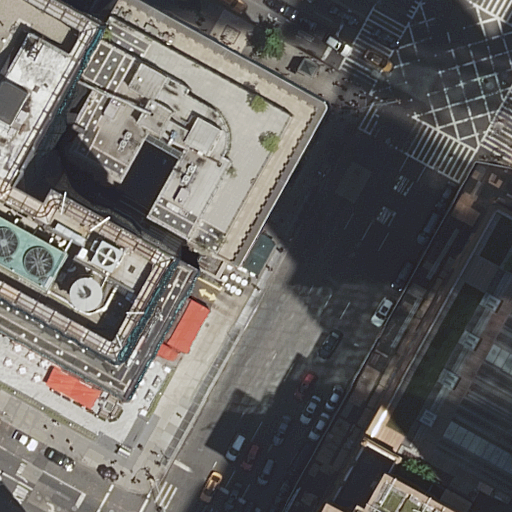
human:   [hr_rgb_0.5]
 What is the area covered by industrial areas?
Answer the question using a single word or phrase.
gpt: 0m2

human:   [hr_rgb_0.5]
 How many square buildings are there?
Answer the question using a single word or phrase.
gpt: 0

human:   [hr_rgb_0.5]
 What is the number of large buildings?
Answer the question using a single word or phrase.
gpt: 2

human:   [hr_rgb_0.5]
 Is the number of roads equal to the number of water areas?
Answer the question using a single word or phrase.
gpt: no

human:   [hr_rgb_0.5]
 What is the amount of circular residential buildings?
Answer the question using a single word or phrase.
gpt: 0

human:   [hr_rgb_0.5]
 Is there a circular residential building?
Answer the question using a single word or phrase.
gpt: no

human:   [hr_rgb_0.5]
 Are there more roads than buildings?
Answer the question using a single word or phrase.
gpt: yes

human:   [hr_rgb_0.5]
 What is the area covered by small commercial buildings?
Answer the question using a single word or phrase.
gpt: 0m2

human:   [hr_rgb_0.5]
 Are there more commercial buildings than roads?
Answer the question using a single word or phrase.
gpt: no

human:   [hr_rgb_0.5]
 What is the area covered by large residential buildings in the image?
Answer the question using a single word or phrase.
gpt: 905m2

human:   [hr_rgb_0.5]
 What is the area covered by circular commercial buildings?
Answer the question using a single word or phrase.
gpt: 0m2

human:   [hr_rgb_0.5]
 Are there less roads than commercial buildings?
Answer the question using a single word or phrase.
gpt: no

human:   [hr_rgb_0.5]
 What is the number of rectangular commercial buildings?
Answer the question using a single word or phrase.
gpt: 0

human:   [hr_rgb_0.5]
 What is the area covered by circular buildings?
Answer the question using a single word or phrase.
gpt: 0m2

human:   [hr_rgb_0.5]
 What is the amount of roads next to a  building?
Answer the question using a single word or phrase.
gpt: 5

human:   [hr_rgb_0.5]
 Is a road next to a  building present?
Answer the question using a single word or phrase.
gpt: yes

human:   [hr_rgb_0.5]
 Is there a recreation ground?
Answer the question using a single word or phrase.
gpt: no

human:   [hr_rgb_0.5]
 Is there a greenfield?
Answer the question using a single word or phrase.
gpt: no

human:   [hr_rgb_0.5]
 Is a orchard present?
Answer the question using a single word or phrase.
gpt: no

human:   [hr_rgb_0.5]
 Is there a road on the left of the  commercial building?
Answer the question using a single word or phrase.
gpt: no

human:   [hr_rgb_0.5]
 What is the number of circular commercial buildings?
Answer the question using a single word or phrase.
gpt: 0

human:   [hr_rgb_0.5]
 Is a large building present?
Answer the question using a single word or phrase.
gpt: yes

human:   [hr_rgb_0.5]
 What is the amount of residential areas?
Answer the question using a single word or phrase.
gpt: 0

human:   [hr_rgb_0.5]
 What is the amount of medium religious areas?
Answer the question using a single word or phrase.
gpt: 0

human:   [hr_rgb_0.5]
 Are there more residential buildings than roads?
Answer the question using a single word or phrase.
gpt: no

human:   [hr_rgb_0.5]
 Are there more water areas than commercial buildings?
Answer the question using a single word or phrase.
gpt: no

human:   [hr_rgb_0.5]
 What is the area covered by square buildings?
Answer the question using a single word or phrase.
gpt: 0m2

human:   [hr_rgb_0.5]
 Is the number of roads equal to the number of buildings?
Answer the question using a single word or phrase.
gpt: no

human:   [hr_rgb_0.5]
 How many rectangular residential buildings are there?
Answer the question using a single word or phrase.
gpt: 1

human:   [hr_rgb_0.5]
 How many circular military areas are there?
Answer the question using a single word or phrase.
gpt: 0

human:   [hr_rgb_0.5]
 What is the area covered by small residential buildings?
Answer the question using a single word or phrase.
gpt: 0m2

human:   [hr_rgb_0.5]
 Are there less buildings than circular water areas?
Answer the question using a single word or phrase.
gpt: no

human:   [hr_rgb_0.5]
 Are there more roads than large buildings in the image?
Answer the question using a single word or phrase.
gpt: yes

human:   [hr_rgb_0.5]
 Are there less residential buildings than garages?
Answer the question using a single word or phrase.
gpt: no

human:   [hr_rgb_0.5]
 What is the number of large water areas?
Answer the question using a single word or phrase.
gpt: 0

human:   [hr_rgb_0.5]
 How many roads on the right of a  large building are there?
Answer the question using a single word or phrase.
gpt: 5